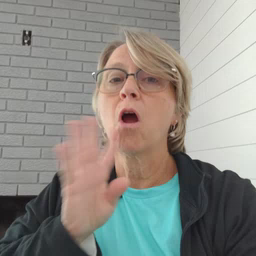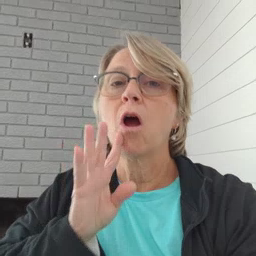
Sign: talk